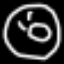
Label: donut